Field crop: tomato
Growth stage: 1
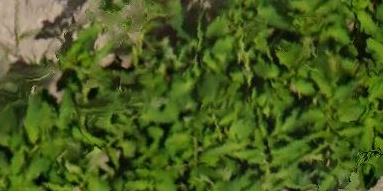
Species: tomato